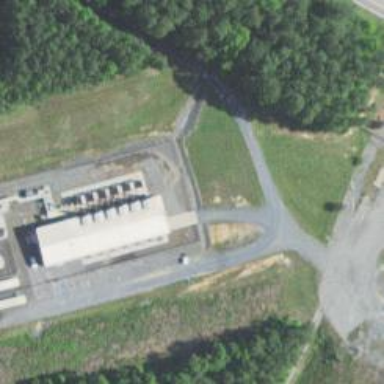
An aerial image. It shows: Generator is pictured.